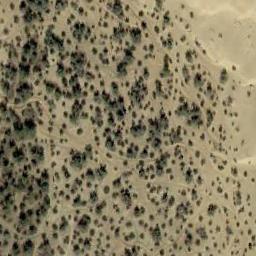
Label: chaparral